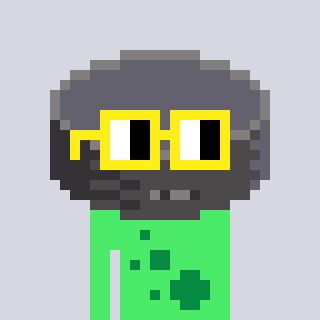
a pixel art character with square yellow glasses, a hockey puck-shaped head and a teal-colored body on a cool background